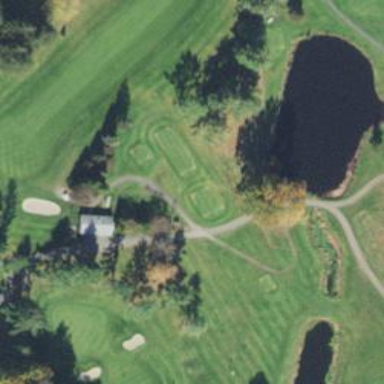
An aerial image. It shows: Path used for both walking and golf.